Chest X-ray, AP view. Patient: 55 years old, sex F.
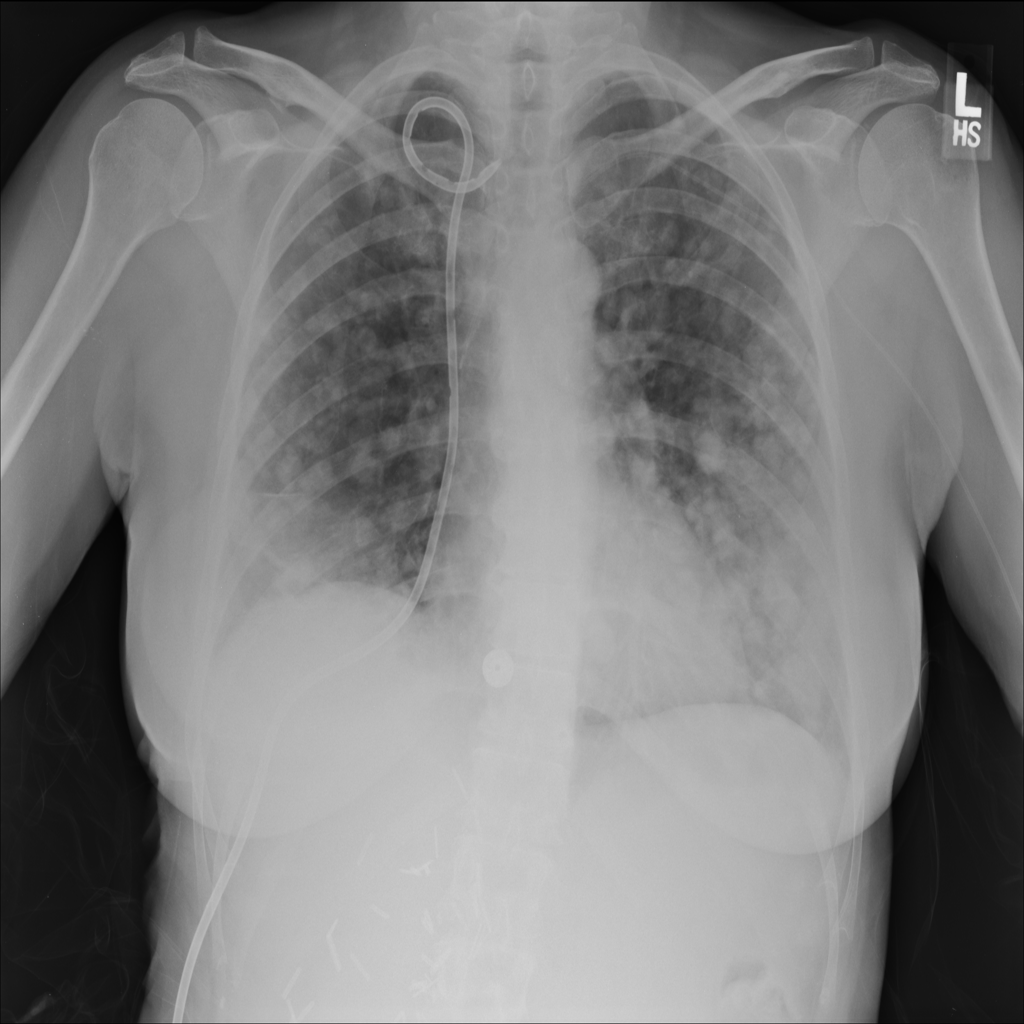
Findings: No Finding